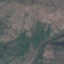
Label: HerbaceousVegetation